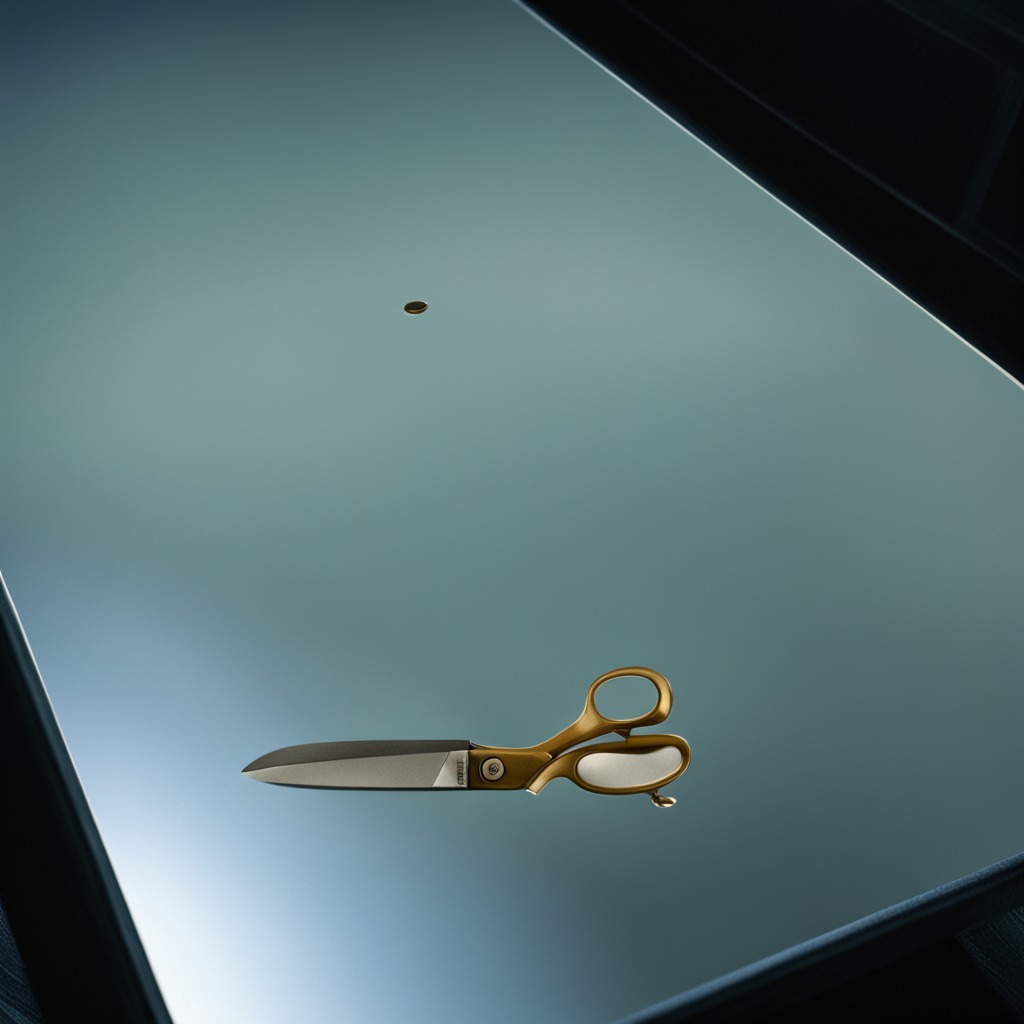
A scissor lying on a clean empty table in a railway signal maintenance room lit by harsh overhead fluorescents photorealistic surface textures crisp shadows high dynamic range